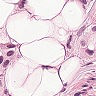
Metastatic tissue present: yes